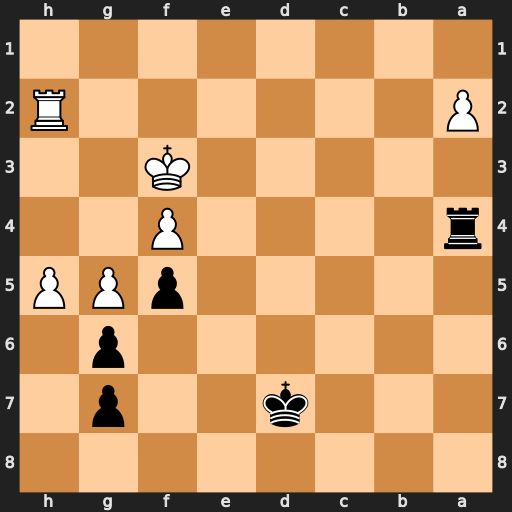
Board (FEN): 8/3k2p1/6p1/5pPP/r4P2/5K2/P6R/8
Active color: b
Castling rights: -
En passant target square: -
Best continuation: Ra3+ Kf2 Rxa2+ Kg3 Rxh2 Kxh2 gxh5